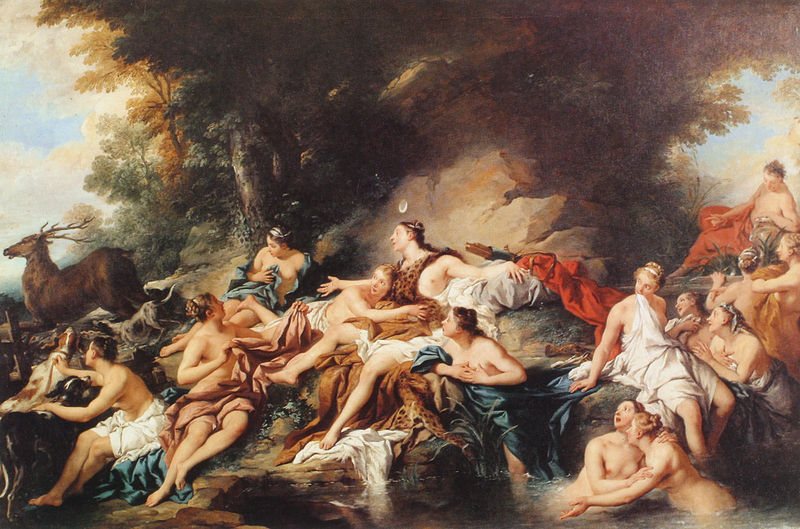
Titel: Diana wird von Aktäon überrascht
Künstler: Jean - Francois de Troy
Institution: Basel, Kunstmuseum
Schlagwörter: baum, blau, felsen, gemälde, gott, himmel, mann, nackt, wasser, baden, badende, bäume, frauen, landschaft, menschen, frau, kleid, kleider, männer, ölbild, hunde, rot, gelage, pelz, feld, stoff, gewänder, wald, engel, fell, brüste, hang, angst, allegorie, hirsch, götter, elch, gewaänder